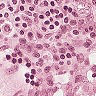
Metastatic tissue present: no